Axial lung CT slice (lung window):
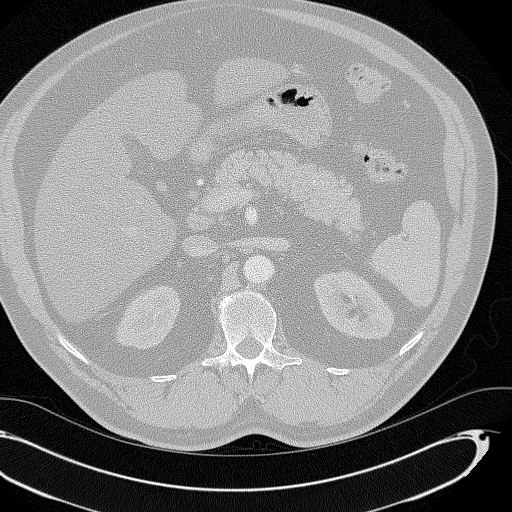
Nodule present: no